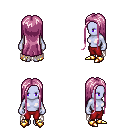
a pixel art fantasy rpg character, female body template, dark elf, purple skin, gray tattered cape, red pants, pink extra-long hairstyle, gold boots, four views (front, back, left, right), 2x2 character sprite sheet, small pixel art, hard edges, no anti-aliasing